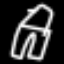
Label: pants